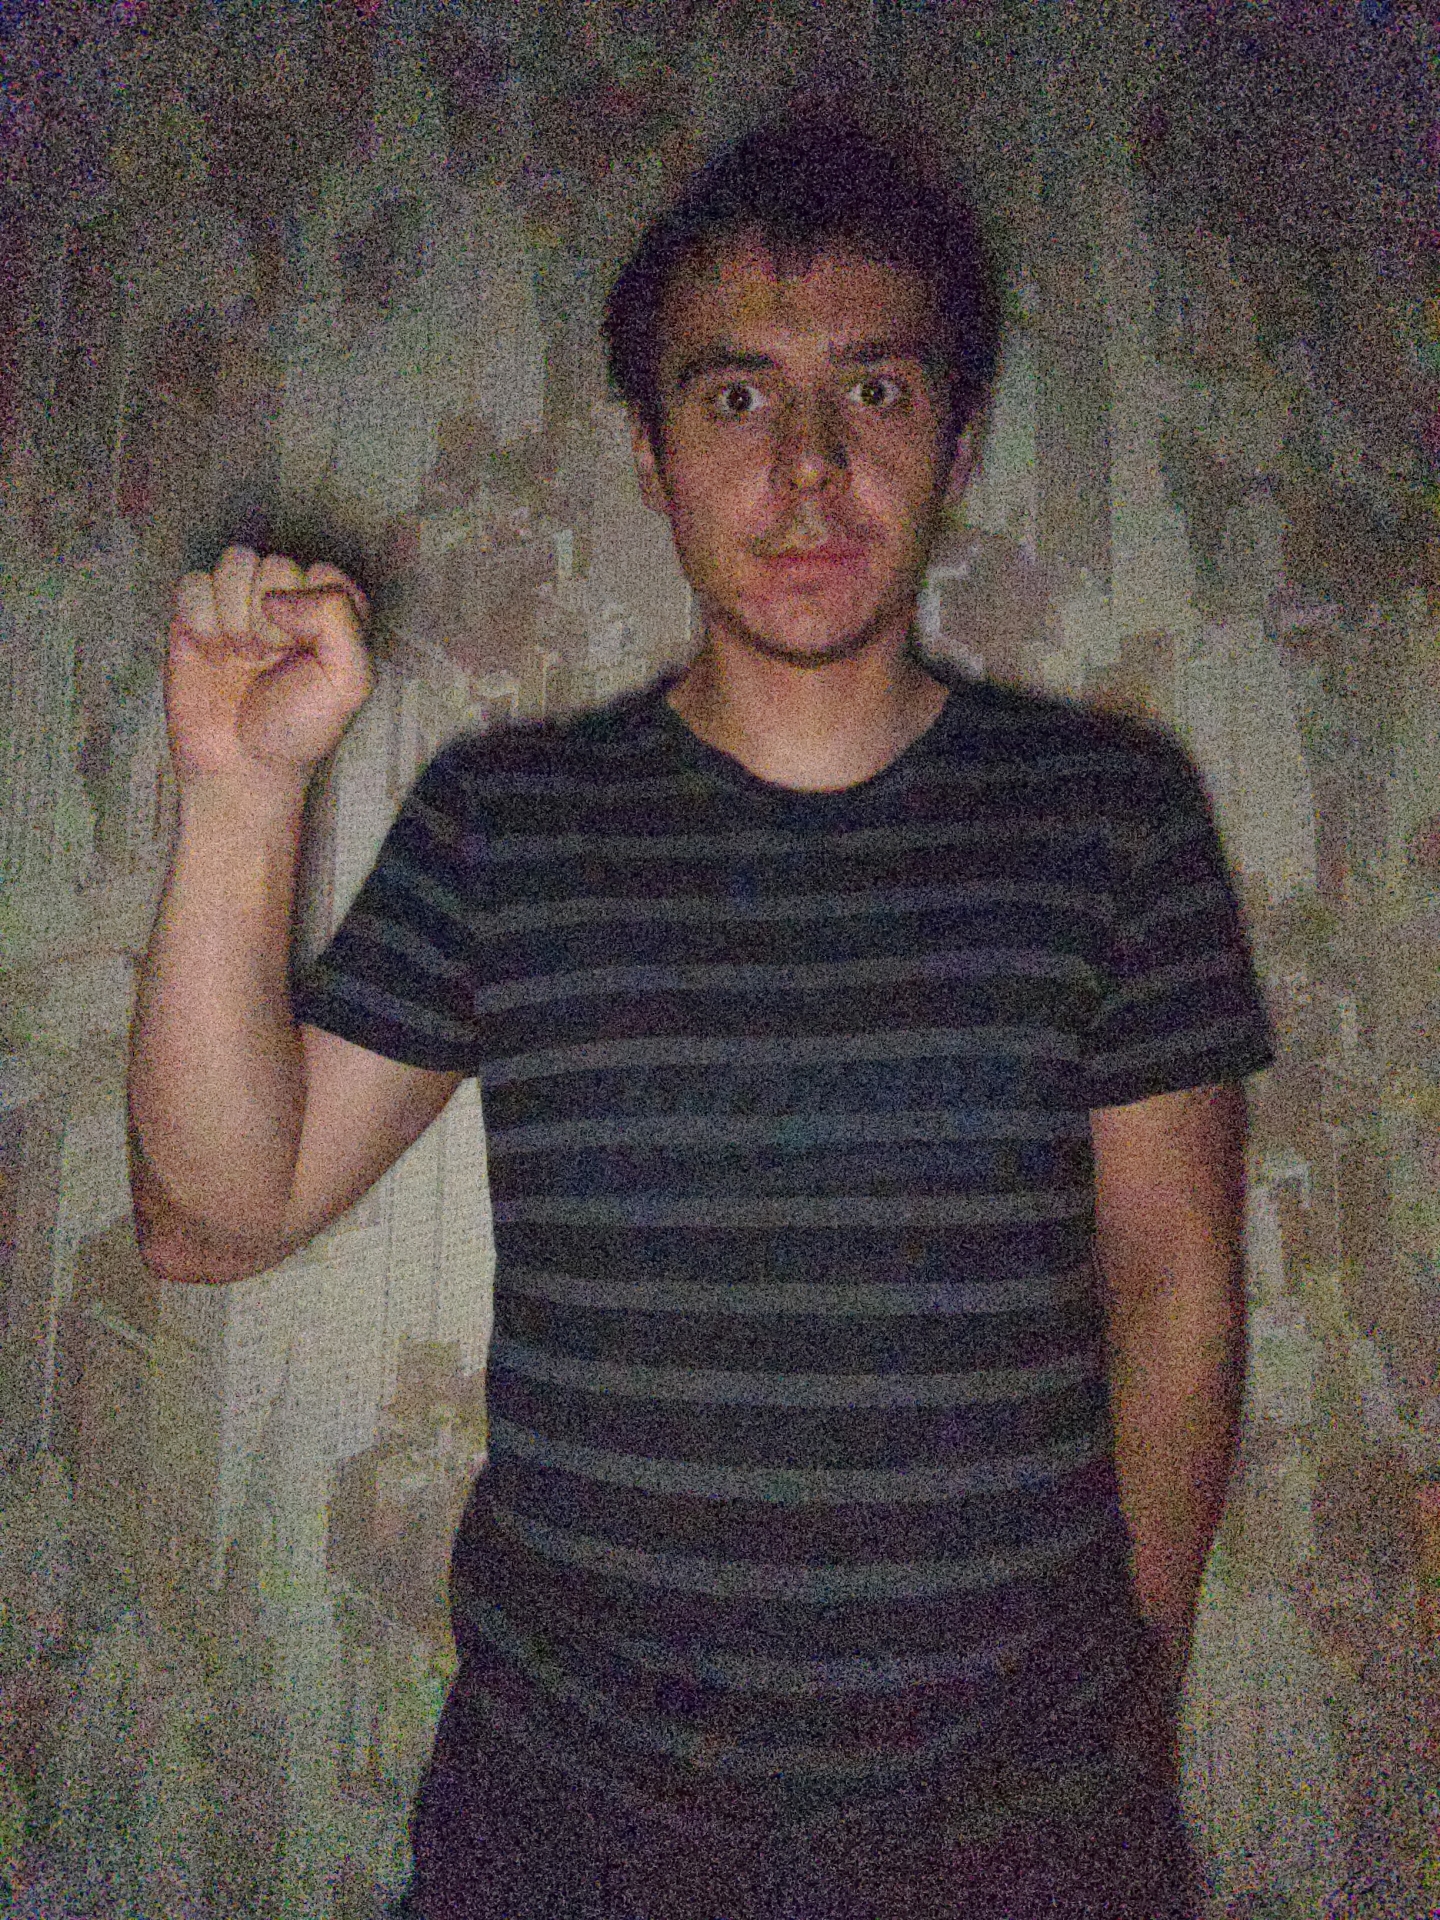
Label: noise